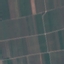
Land use / land cover: PermanentCrop